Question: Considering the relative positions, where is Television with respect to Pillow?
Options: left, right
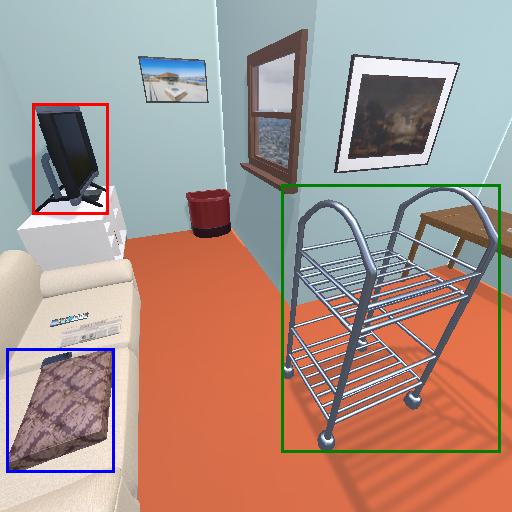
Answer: left